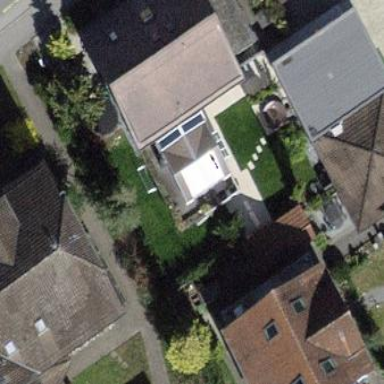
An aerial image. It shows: Building with tiled roof.